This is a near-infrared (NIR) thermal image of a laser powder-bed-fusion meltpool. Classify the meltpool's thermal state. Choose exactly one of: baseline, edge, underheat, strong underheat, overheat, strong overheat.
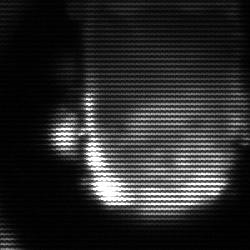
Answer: baseline